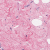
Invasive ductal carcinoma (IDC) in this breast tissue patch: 0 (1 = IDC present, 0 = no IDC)